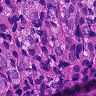
Metastatic tissue present: yes